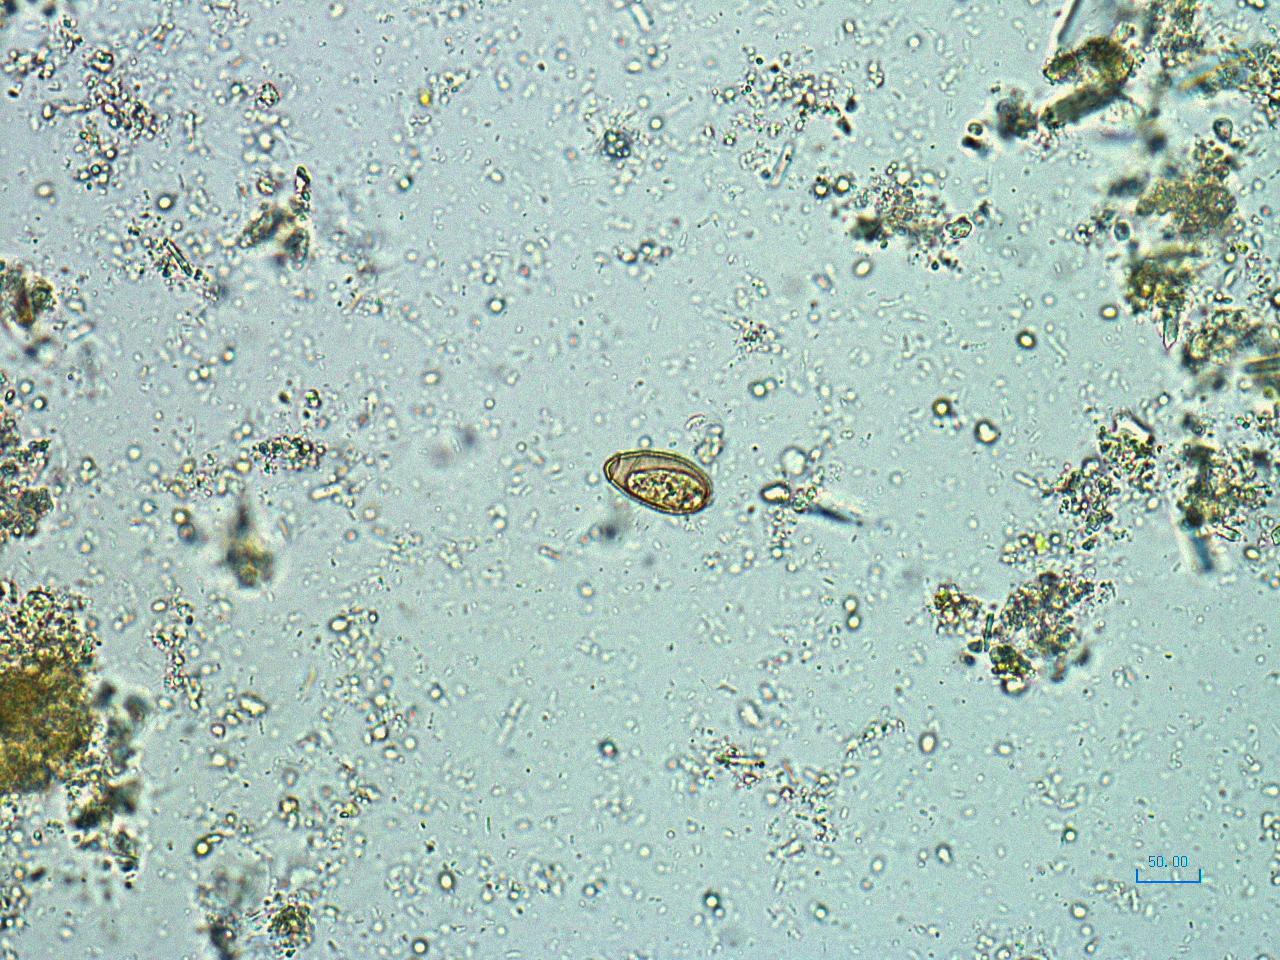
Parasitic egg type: Opisthorchis viverrine